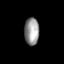
Tissue: skin
Cell type: Epithelial cells
Senescence score: 0.6743
Nuclear area (px): 394
Mean DAPI intensity: 149.777